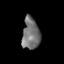
Tissue: prostate
Cell type: T cells
Senescence score: 0.362
Nuclear area (px): 548
Mean DAPI intensity: 114.783